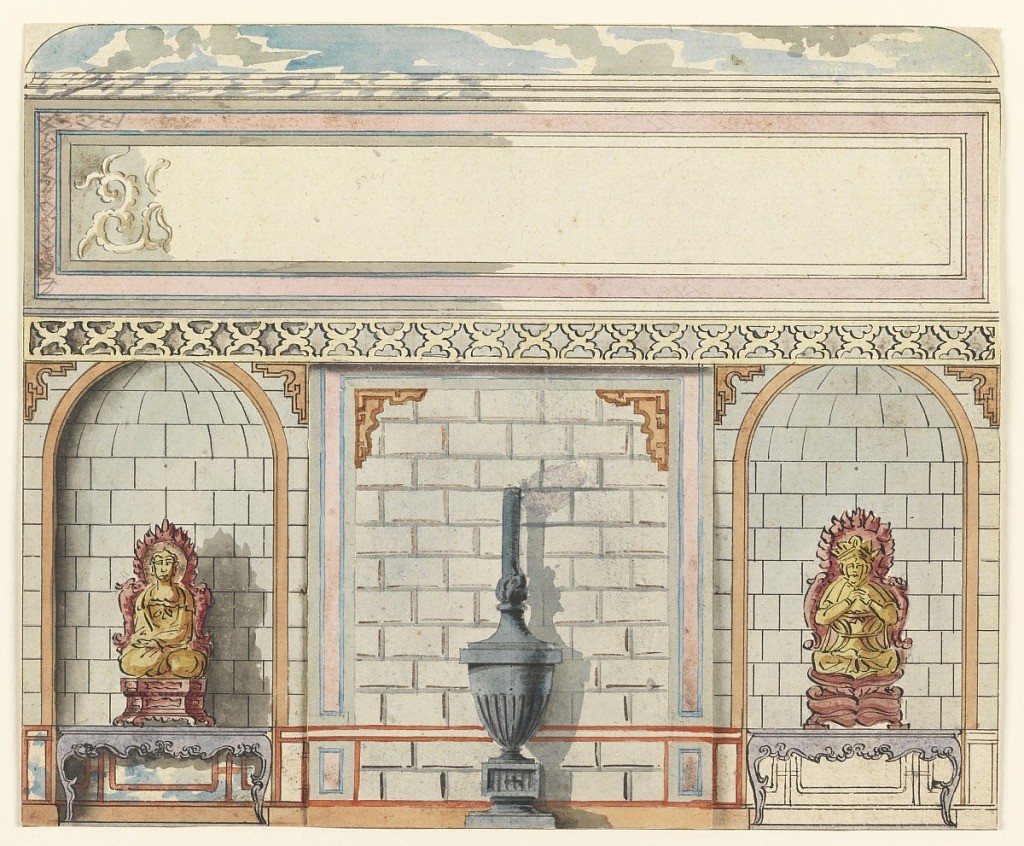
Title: Entrance Hall, East Wall, Royal Pavilion, Brighton
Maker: Frederick Crace, English, 1779–1859
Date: before 1802
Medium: Brush and watercolor, pen and ink on paper
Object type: Drawing
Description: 1948-40-35-a: Elevation of a wall, with a painted decoration in ...;     1948-40-35-b: A panel, painted in imitation of stonework with a ...